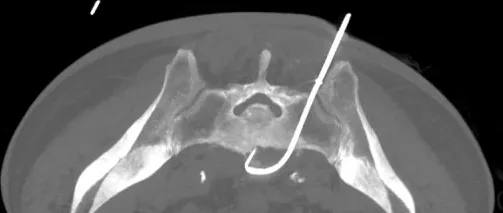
Transverse CT image showing drainage catheter placement.
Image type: radiology (ct)